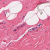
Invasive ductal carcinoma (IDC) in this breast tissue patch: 0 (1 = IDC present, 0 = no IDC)